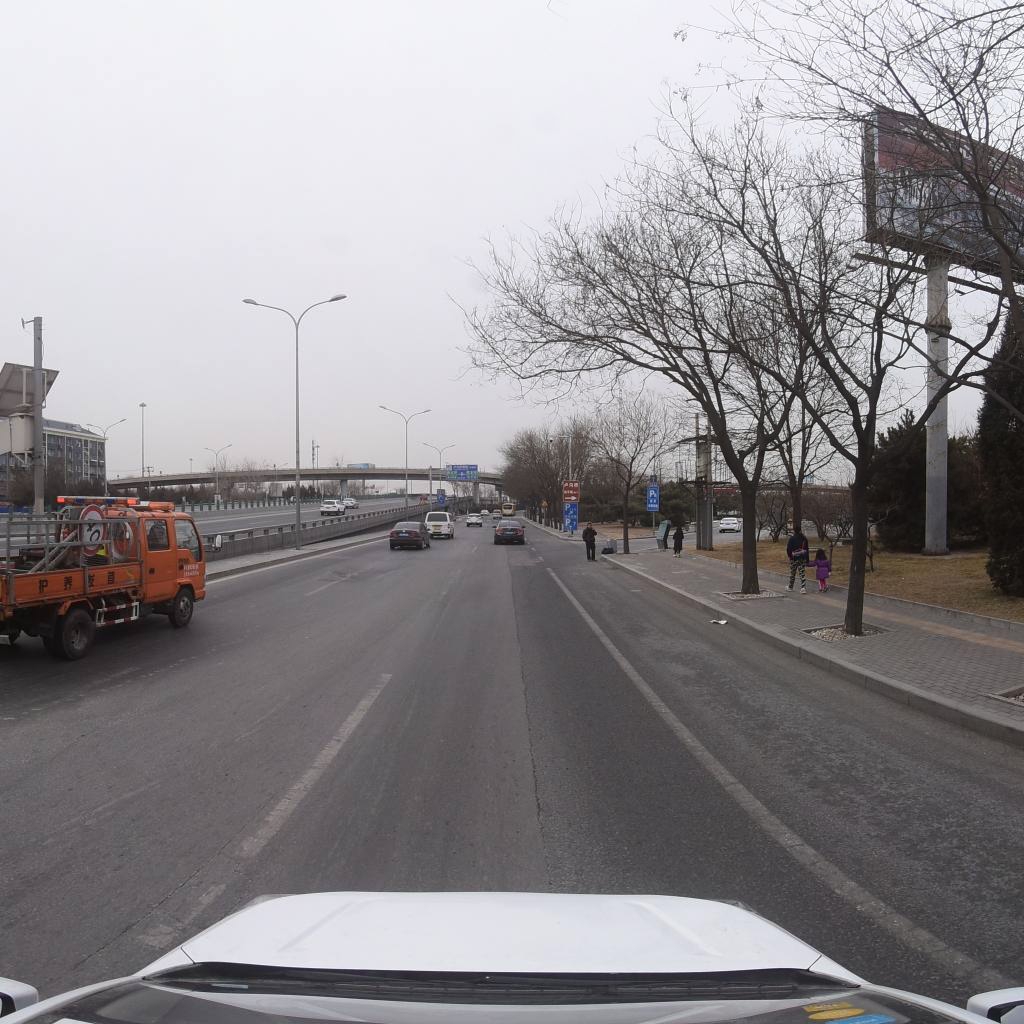
Region: Fengtai
Road damage annotations: longitudinal crack, longitudinal crack